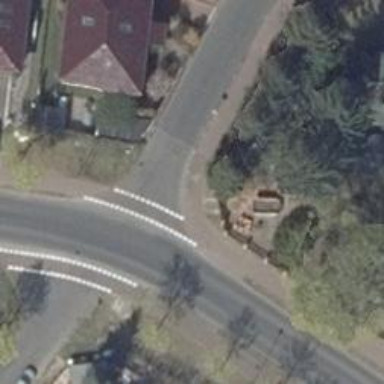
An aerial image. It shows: Uncontrolled crossing on the road.